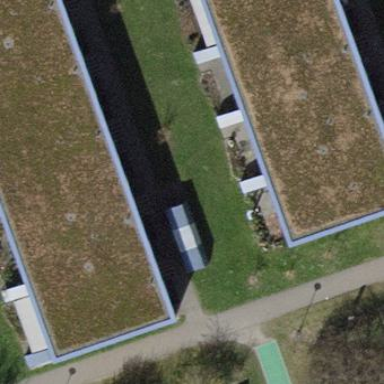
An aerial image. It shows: Terrace building.